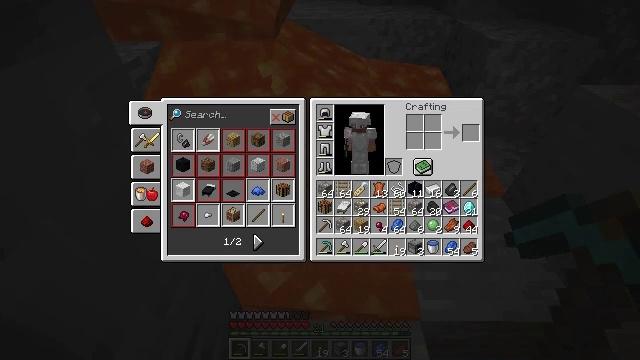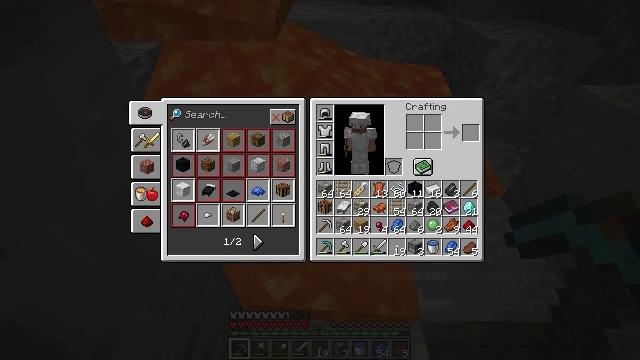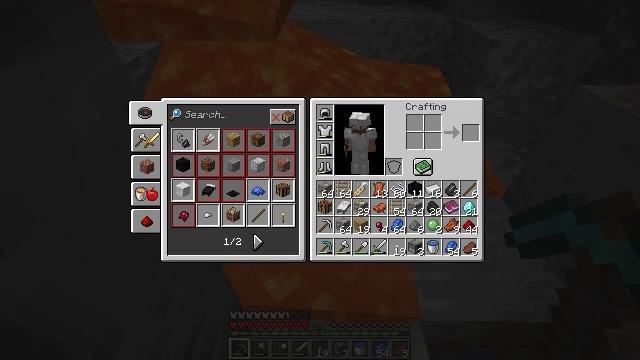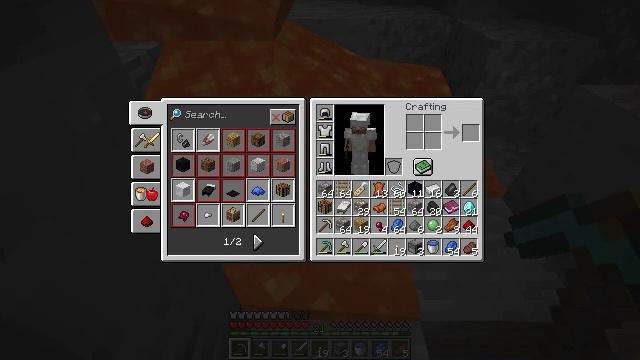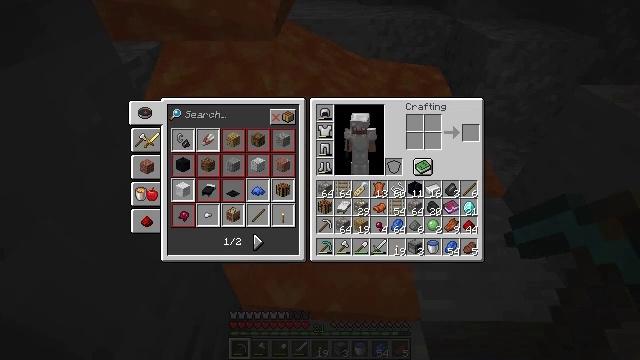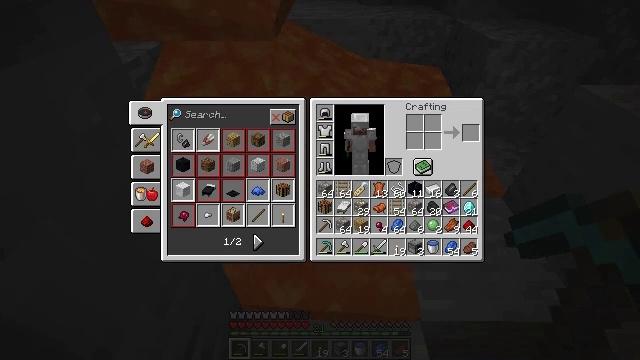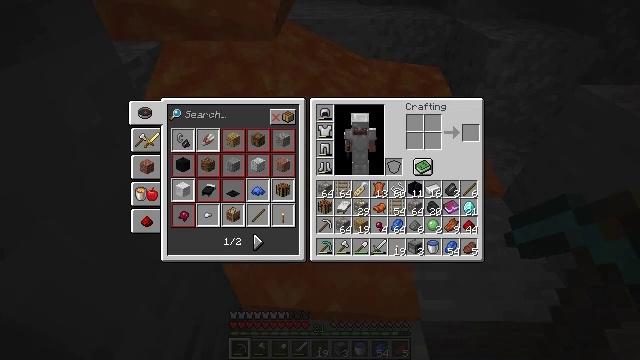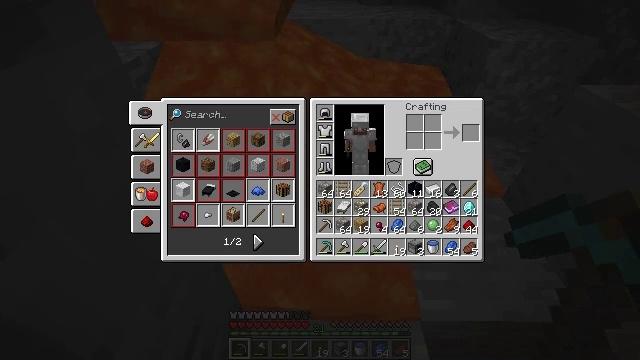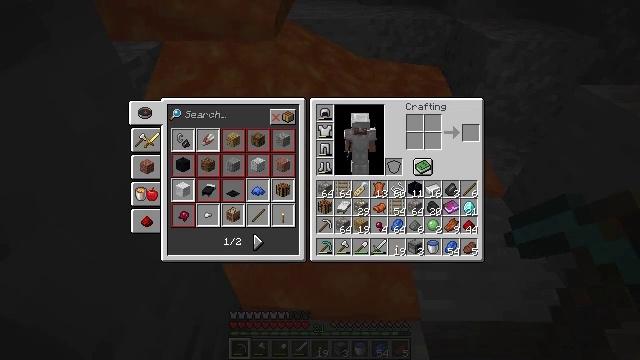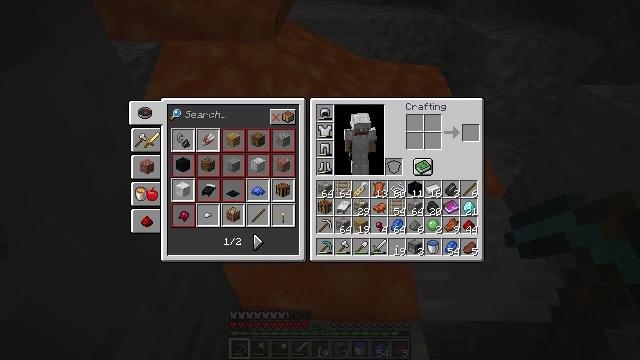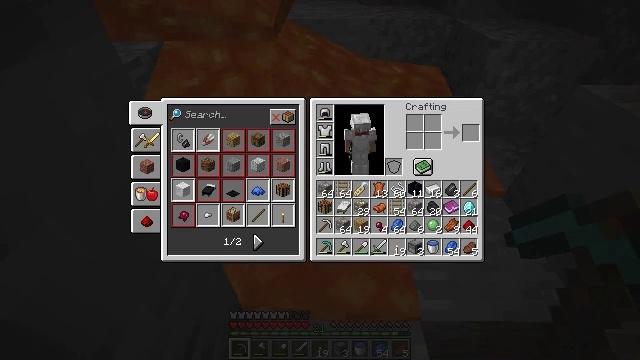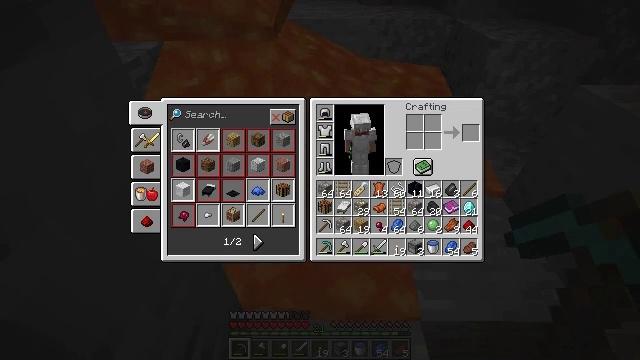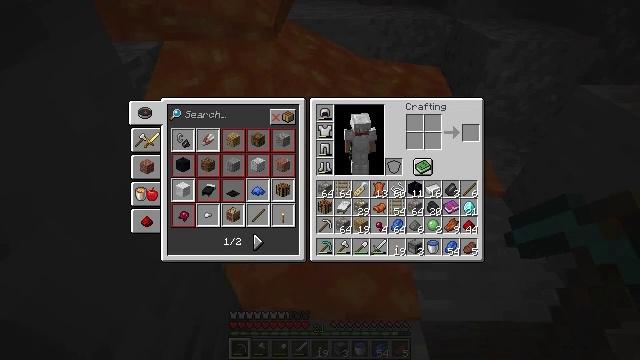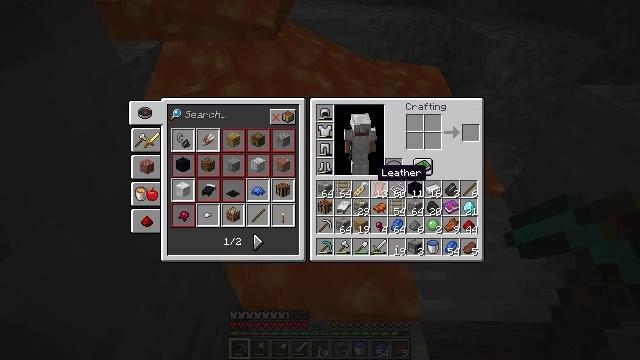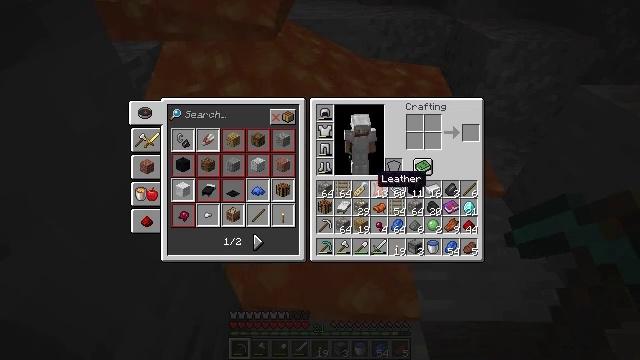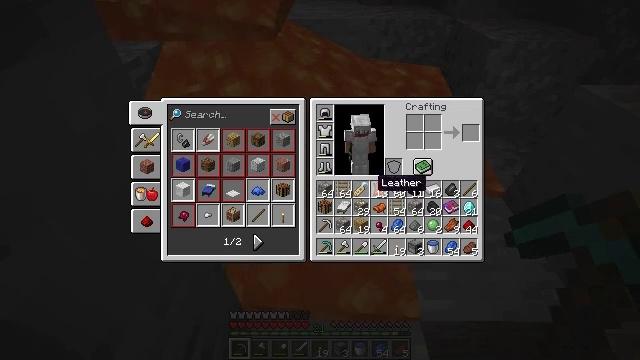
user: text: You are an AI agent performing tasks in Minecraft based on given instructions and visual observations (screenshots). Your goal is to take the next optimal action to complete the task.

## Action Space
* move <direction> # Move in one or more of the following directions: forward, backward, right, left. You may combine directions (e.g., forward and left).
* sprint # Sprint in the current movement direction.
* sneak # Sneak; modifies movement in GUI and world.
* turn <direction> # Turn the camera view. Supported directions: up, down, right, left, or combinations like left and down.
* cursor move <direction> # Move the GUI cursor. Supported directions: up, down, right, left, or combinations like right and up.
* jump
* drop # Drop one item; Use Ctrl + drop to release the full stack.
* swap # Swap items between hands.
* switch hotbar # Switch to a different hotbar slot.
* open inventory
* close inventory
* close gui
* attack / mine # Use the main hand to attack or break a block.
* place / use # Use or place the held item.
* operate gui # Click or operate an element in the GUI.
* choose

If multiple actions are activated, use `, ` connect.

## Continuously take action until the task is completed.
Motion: motion action
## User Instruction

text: drop saddle
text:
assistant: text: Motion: no_op
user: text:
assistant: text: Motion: no_op
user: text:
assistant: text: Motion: no_op
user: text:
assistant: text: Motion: no_op
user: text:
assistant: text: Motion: no_op
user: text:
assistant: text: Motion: no_op
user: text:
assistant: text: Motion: no_op
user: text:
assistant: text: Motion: no_op
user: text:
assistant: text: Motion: no_op
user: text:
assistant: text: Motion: no_op
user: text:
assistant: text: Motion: no_op
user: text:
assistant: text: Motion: no_op
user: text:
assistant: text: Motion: no_op
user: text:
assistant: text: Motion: no_op
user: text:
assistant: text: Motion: no_op
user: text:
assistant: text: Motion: no_op
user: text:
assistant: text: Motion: no_op
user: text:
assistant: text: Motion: no_op
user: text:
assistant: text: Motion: no_op
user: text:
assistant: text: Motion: no_op
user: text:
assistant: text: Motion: no_op
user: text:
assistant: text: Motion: no_op
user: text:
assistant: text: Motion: no_op
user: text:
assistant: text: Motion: no_op
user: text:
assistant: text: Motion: cursor move right and up
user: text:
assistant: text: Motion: cursor move up
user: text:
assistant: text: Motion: no_op
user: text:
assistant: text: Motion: no_op
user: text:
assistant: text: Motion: no_op
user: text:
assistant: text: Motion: no_op